Question: I have a page that hide the header if the window height is less than width thes is my code.
'''
if ($(window).width()> $(window).height()){
$("#header").hide();
}
'''
This is the output

As you can see the header is hide but the space where the header is not remove. My question is how to remove the space after I hide the header?
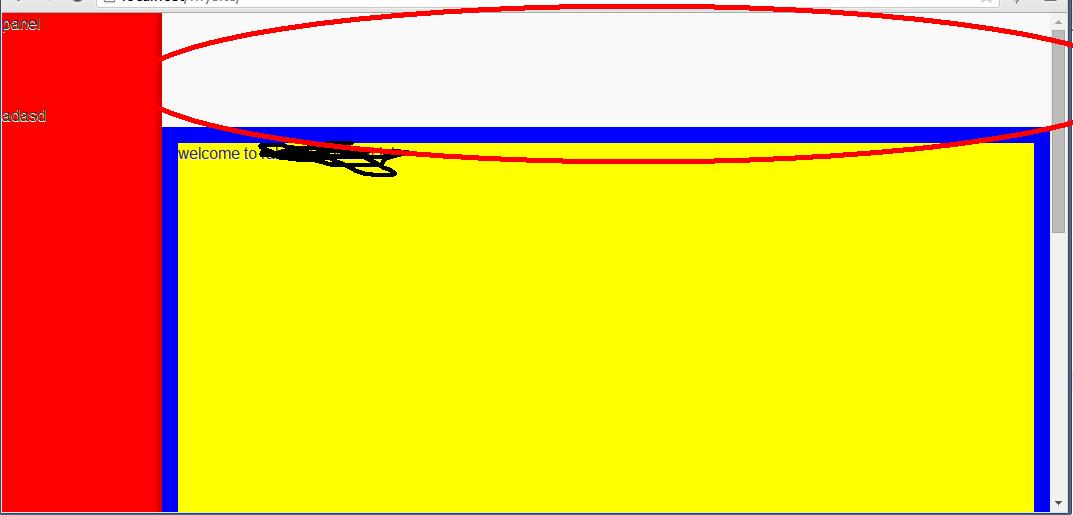
Answer: That is because you have 'data-position="fixed"' in your header
so you need to add 'margin-top' css to your content to what the header height is so that it moves up. you can do this dynamically. When you resize back you can reset the margin back to 0px
<URL>
var headheight = $("#header").height();
'''
$(window).on('resize', function(){
if ($(window).width()> $(window).height()){
$("#header").hide();
$(".ui-content").css("margin-top", "-"+headheight+"px");
}
else {
$("#header").show();
$(".ui-content").css("margin-top","0px");
}
});
'''